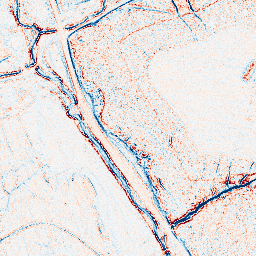
Category: edge_preserving
Decomposition family: anisotropic_diffusion
Decomposition parameters: iterations: 5
kappa: 100
gamma: 0.1
Upsampling method: regularized
Upsampling parameters: scale: 2
lambda_reg: 0.001
Upsampling scale: 2